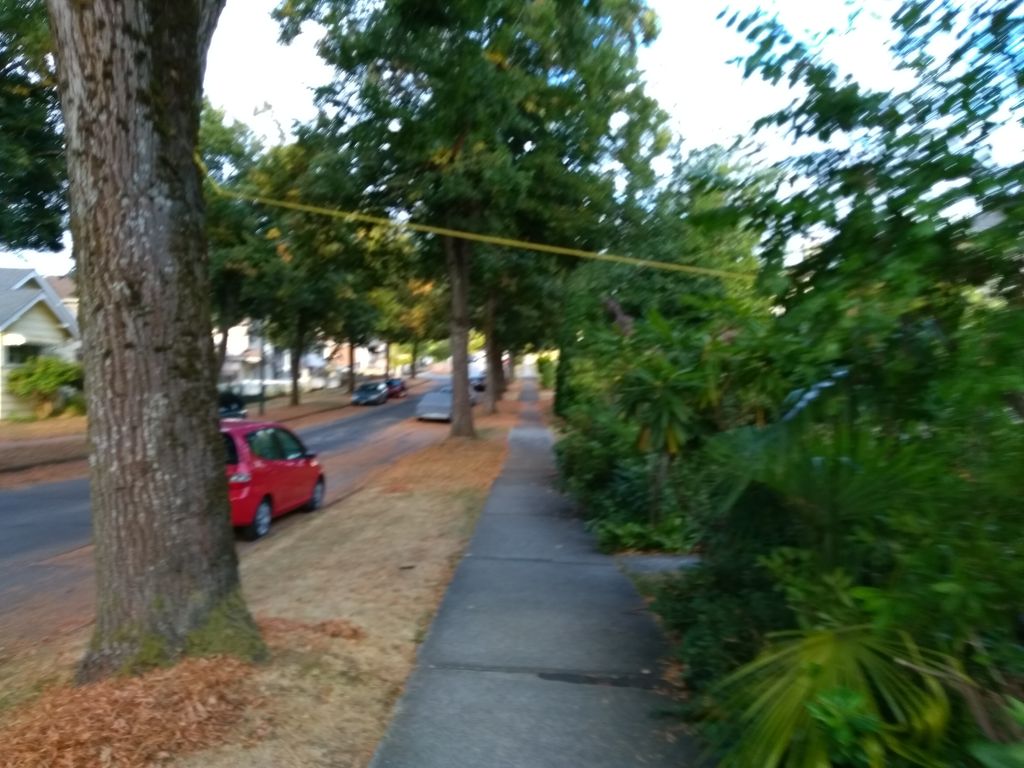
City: vancouver